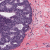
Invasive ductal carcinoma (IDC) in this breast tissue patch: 0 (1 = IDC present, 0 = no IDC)